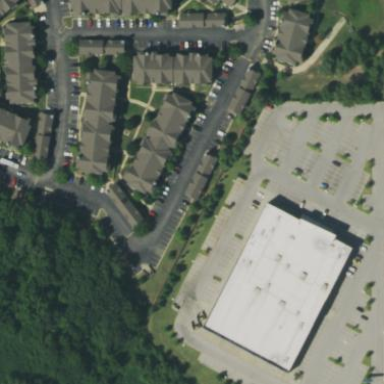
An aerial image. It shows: Street-side parking area.